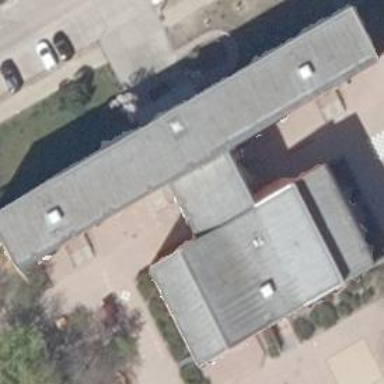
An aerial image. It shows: School building.